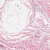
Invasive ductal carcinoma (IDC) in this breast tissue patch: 0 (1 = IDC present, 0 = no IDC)